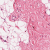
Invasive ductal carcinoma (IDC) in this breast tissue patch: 0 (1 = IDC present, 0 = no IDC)